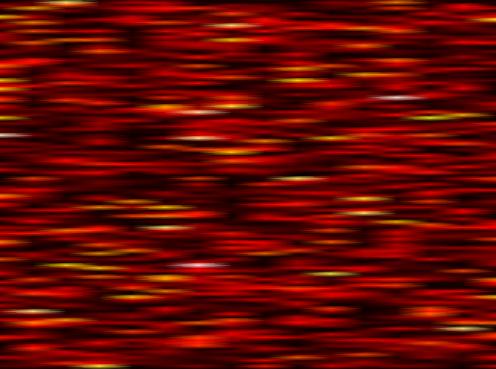
Label: OFDM